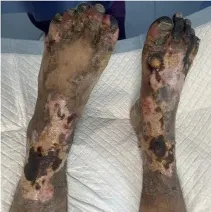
Results of physical examination, microbiological, imaging, and pathological analyses. (K) Partial desquamation of necrotic epidermis of the lower limbs, formation of fresh epithelium, and recession of gangrene areas limited to the toes.
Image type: medical_photograph (skin_photograph)